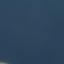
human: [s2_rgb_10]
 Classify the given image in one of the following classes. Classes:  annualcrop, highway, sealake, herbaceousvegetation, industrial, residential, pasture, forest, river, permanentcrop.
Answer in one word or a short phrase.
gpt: SeaLake